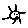
Label: sun